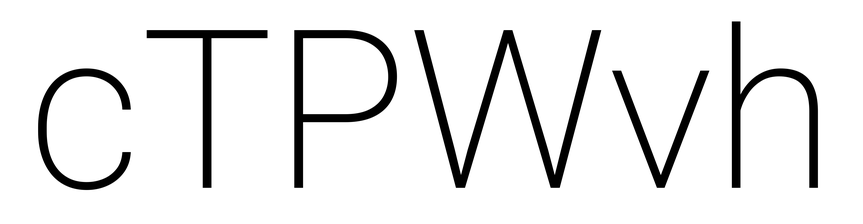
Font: Roboto_ExtraLight